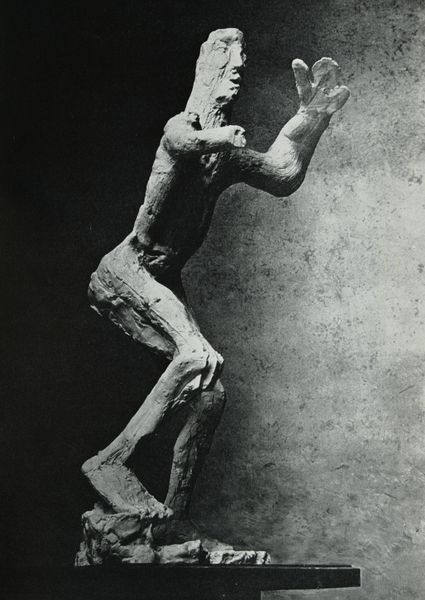
Titel: L'Homme de la Forêt, Waldmensch
Künstler: Germaine Richier
Schlagwörter: akt, fuß, hand, kopf, körper, mann, nackt, schatten, weiß, bewegung, grau, holz, licht, mund, nase, raum, schwarz, wand, arme, augen, gesicht, mensch, sockel, stein, gehen, figur, wald, skulptur, statue, ton, beine, füße, laufen, aufrecht, metall, bronze, plastik, plinthe, podest, knie, foto, fotografie, knochen, bücken, becken, greifen, schritt, beugen, schreiten, gips, eilen, schreck, tonfigur, baselitz, foret, gehender, lnie